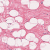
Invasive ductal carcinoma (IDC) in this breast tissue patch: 0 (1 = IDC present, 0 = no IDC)